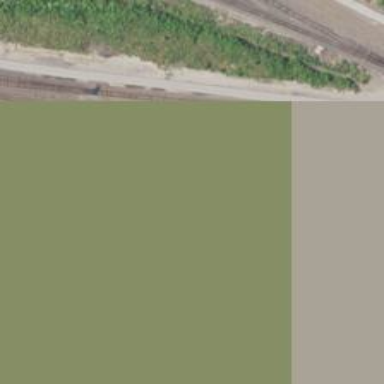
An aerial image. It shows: Railway level crossing.